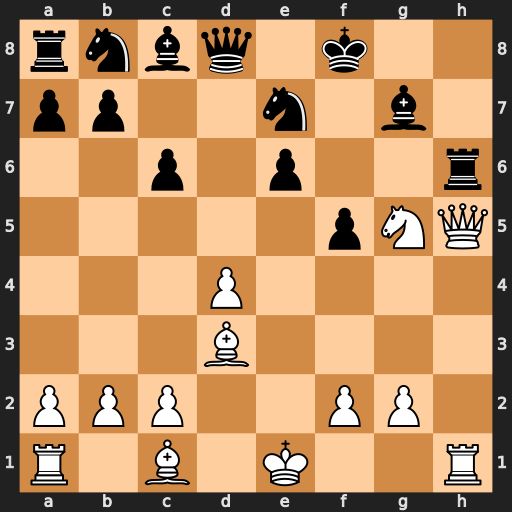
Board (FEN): rnbq1k2/pp2n1b1/2p1p2r/5pNQ/3P4/3B4/PPP2PP1/R1B1K2R
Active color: w
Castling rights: KQ
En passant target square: -
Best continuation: Qf7#